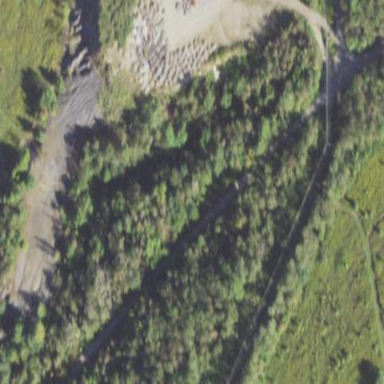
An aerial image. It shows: Spoil heap that is man-made.